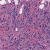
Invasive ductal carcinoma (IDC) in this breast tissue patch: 1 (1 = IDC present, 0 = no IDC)